Aerial crown-view tile of a tropical tree (Barro Colorado Island, Panama), acquired 20240918:
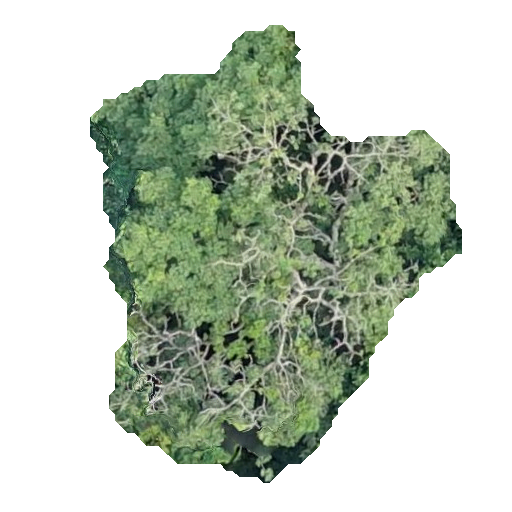
Species: Pseudobombax septenatum
GBIF accepted scientific name: Pseudobombax septenatum
Crown area: 168.603 m²